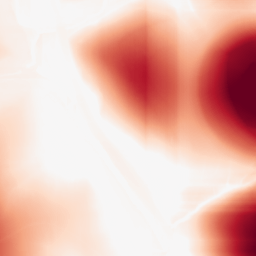
Category: morphological
Decomposition family: rolling_ball
Decomposition parameters: radius: 100
Upsampling method: quartic
Upsampling parameters: scale: 4
Upsampling scale: 4